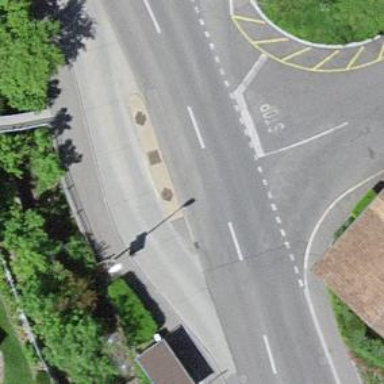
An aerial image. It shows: Bus stop equipped with public transport stop position.